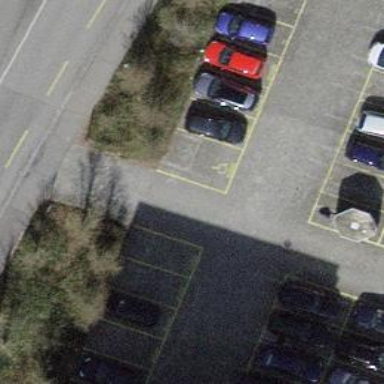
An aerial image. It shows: Road serving as parking aisle.